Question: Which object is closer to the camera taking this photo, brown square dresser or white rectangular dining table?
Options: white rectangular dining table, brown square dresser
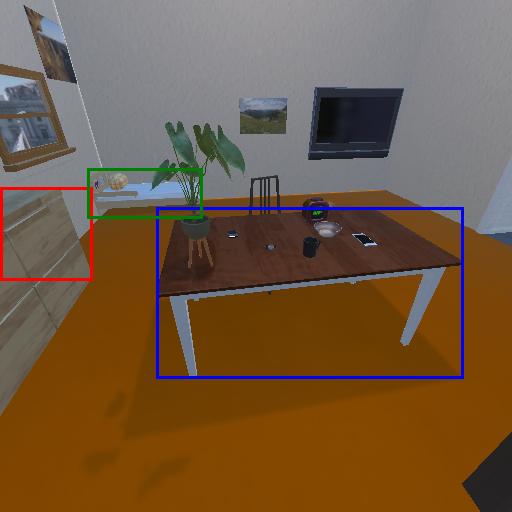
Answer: white rectangular dining table